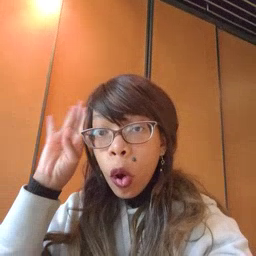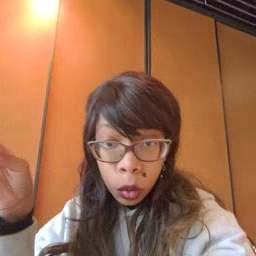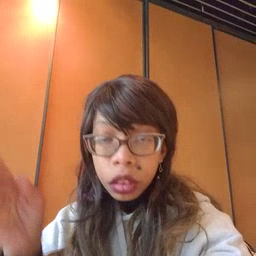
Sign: hello